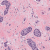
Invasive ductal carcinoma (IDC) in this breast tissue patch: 1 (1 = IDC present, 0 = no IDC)